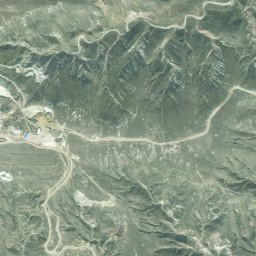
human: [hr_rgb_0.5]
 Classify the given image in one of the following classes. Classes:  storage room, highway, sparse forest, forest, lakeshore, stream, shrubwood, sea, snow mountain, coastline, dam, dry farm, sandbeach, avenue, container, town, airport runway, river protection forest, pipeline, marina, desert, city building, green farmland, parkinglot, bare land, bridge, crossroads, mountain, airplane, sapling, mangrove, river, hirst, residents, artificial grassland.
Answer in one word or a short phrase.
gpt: mountain